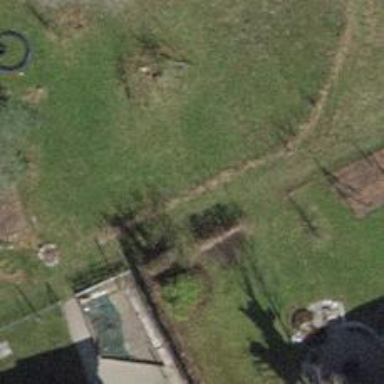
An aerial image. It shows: Grass path.